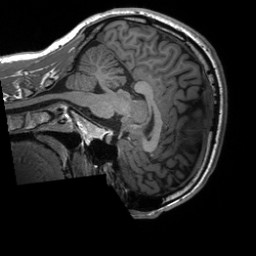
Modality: T1w
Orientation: sagittal
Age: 27
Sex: male
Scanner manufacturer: siemens
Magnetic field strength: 3 T
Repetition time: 2.3 s
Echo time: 0.00227 s